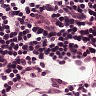
Metastatic tissue present: no